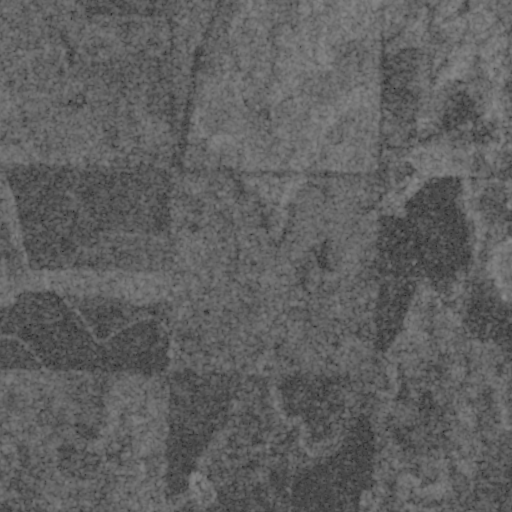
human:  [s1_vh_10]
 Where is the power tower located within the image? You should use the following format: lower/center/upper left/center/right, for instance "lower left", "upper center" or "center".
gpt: The power tower is located in the lower of the image.
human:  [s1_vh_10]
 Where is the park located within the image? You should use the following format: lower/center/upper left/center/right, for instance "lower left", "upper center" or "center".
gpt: There is no park in the image.

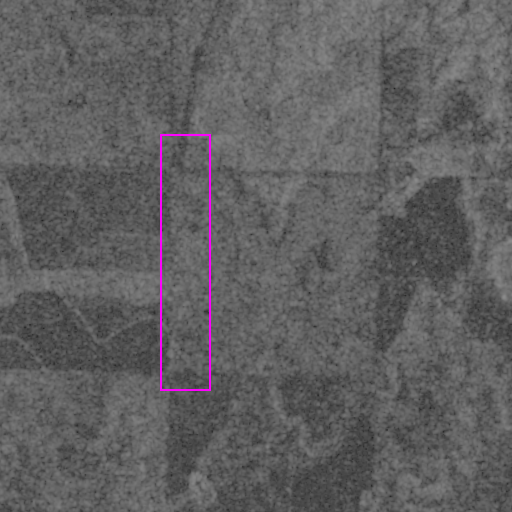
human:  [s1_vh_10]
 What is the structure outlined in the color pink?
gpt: There is no pink outline.
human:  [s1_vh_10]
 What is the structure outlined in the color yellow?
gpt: There is no structure outlined in yellow.